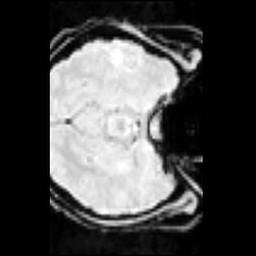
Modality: inplaneT1
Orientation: axial
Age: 23
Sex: female